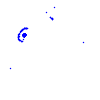
Particle: pion